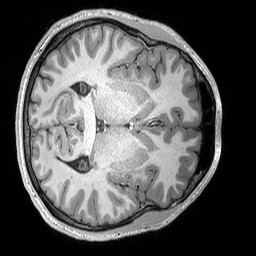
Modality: T1w
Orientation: axial
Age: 24
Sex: male
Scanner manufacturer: siemens
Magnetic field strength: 3 T
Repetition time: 2.3 s
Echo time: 0.00298 s